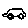
Label: car